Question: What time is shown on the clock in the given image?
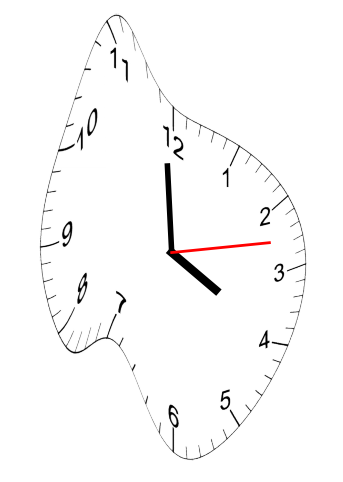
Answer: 03:59:13